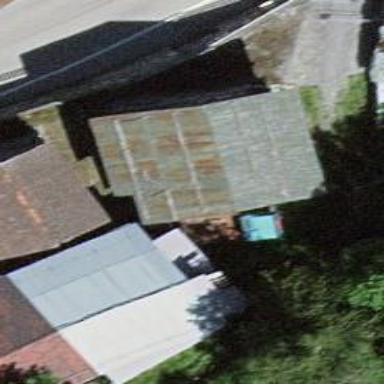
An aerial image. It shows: Shed building.